Question: I'm using the <URL> package to display a 'bottomSheet'.
I want users to be able to click on the screen when my bottom sheet is opened, like the following image.
How can I do this?

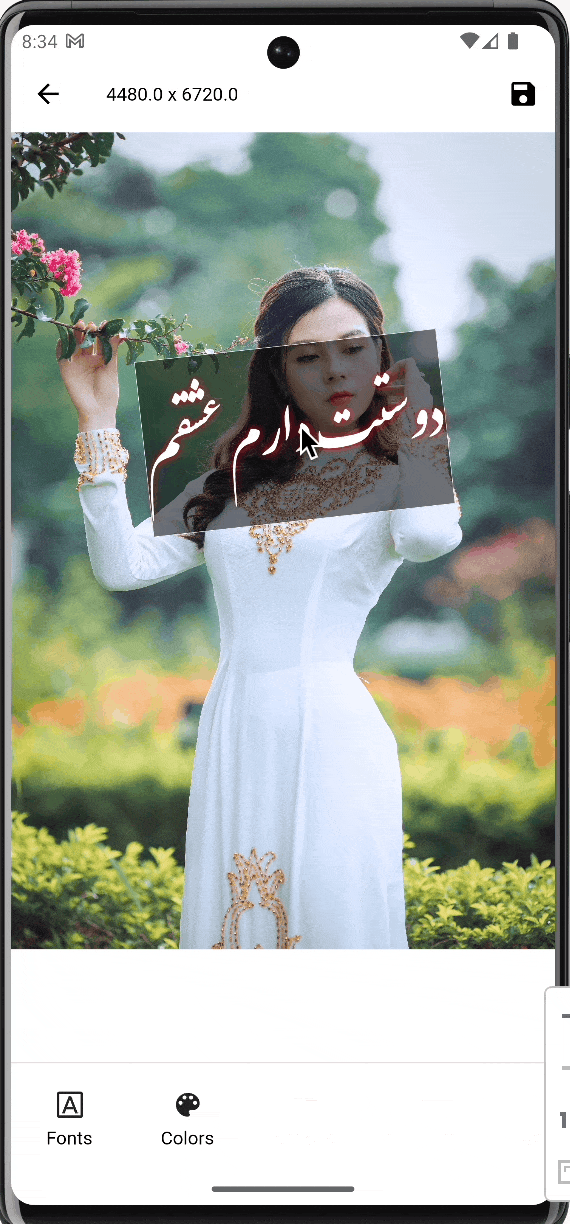
Answer: ### The answer is no
---
### Why?
According to <URL>:
> A modal bottom sheet is an alternative to a menu or a dialog and
The purpose of the bottom sheet is to prevent the user from interacting with the rest of the app.
---
### How can we overcome this?
Use a <URL>, i.e., using 'showBottomSheet'.
> A closely related widget is a persistent bottom sheet, which shows information that supplements the primary content of the app
### Output:
<URL>
<URL>
### Code:
'''
void main() => runApp(const MyApp());
class MyApp extends StatelessWidget {
const MyApp({Key? key}) : super(key: key);
@override
Widget build(BuildContext context) {
return const MaterialApp(
debugShowCheckedModeBanner: false,
home: Scaffold(
body: showSheet(),
),
);
}
}
class showSheet extends StatefulWidget {
const showSheet({Key? key}) : super(key: key);
@override
State<showSheet> createState() => _showSheetState();
}
class _showSheetState extends State<showSheet> {
void displayPersistentBottomSheet() {
Scaffold.of(context).showBottomSheet<void>((BuildContext context) {
return Container(
color: Colors.amber,
height: 200, // Change this according to your need
child: const Center(child: Text("Image Filter Here")),
);
});
}
@override
Widget build(BuildContext context) {
return Center(
child: FilledButton(
onPressed: displayPersistentBottomSheet,
child: const Text(
'Draggable Widget Here',
style: TextStyle(color: Colors.white),
),
),
);
}
}
'''
---
### Can it be done using Getx?
Unfortunately , because 'getx' supports only 'bottomShet' which is an alternative to and there isn't any alternative to a persistent bottom sheet.